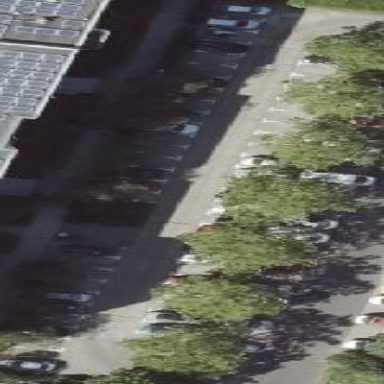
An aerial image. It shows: Street-side parking area.